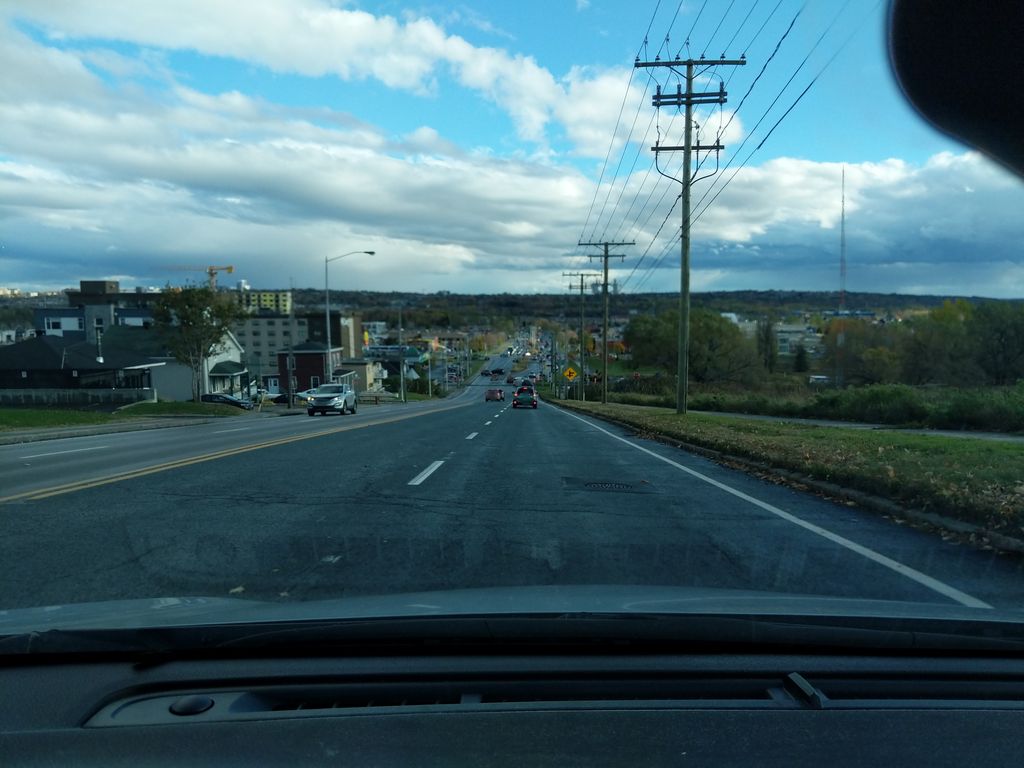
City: quebec_city